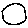
Label: circle